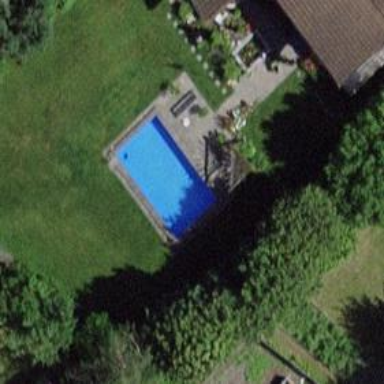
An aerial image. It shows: Outdoor swimming pool in leisure land.